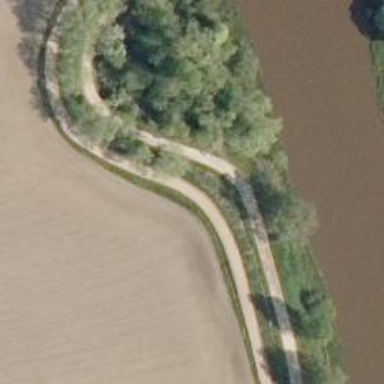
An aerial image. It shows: Bridleway.